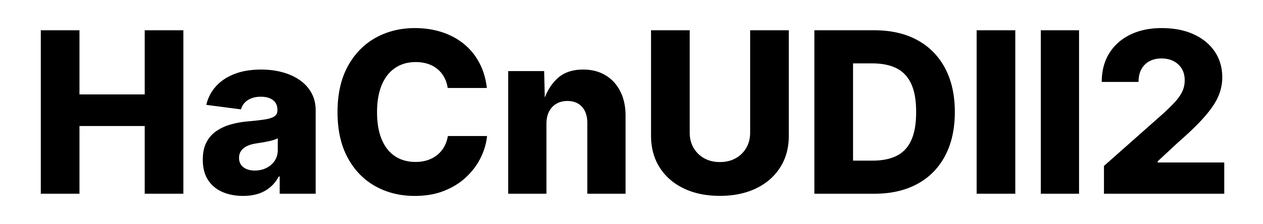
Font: Inter_ExtraBold